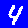
Digit: 4